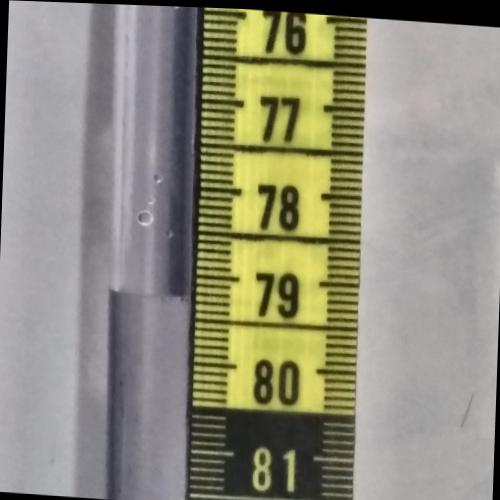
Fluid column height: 79.2 cm